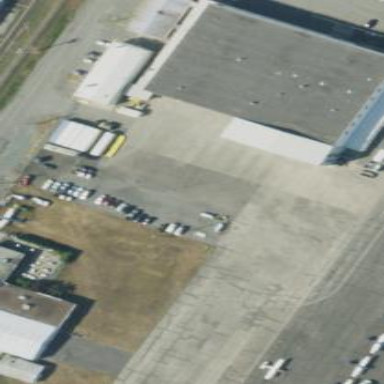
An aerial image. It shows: Hangar building at the airport.